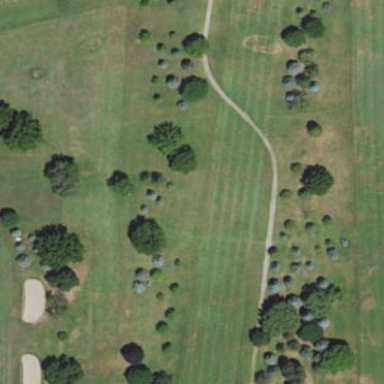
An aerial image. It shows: Grassy area designated as golf fairway.